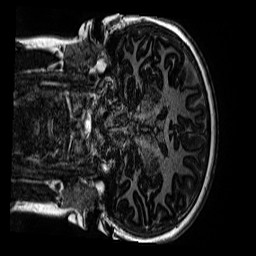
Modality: MP2RAGE
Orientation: coronal
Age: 10
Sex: female
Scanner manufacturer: siemens
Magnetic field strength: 3 T
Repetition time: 4 s
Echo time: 0.00299 s